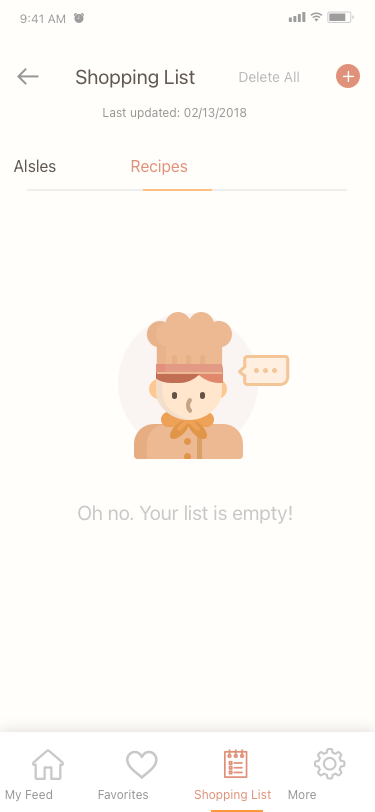
Text in this UI design:
Type something
Oh no. Your list is empty!